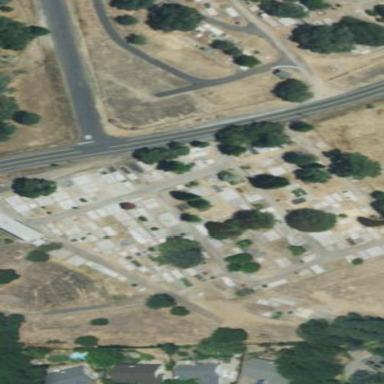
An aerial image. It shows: Cemetery.